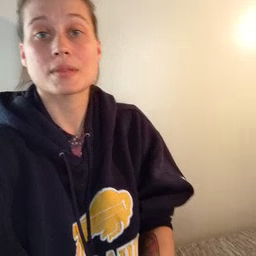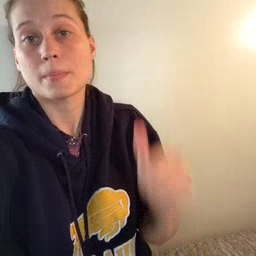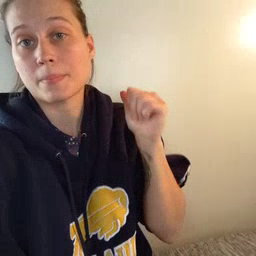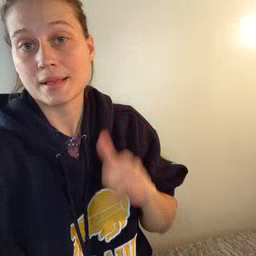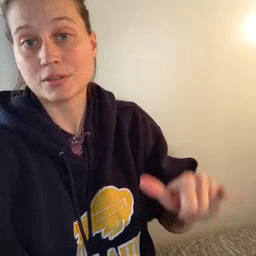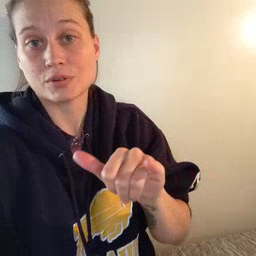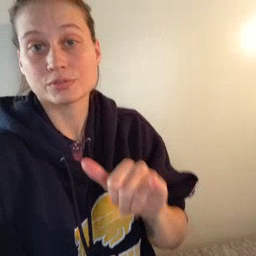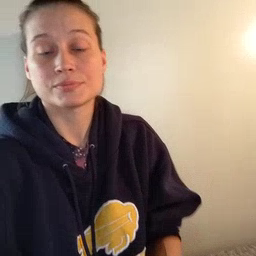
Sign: backyard